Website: home-depot
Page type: customer-info-address
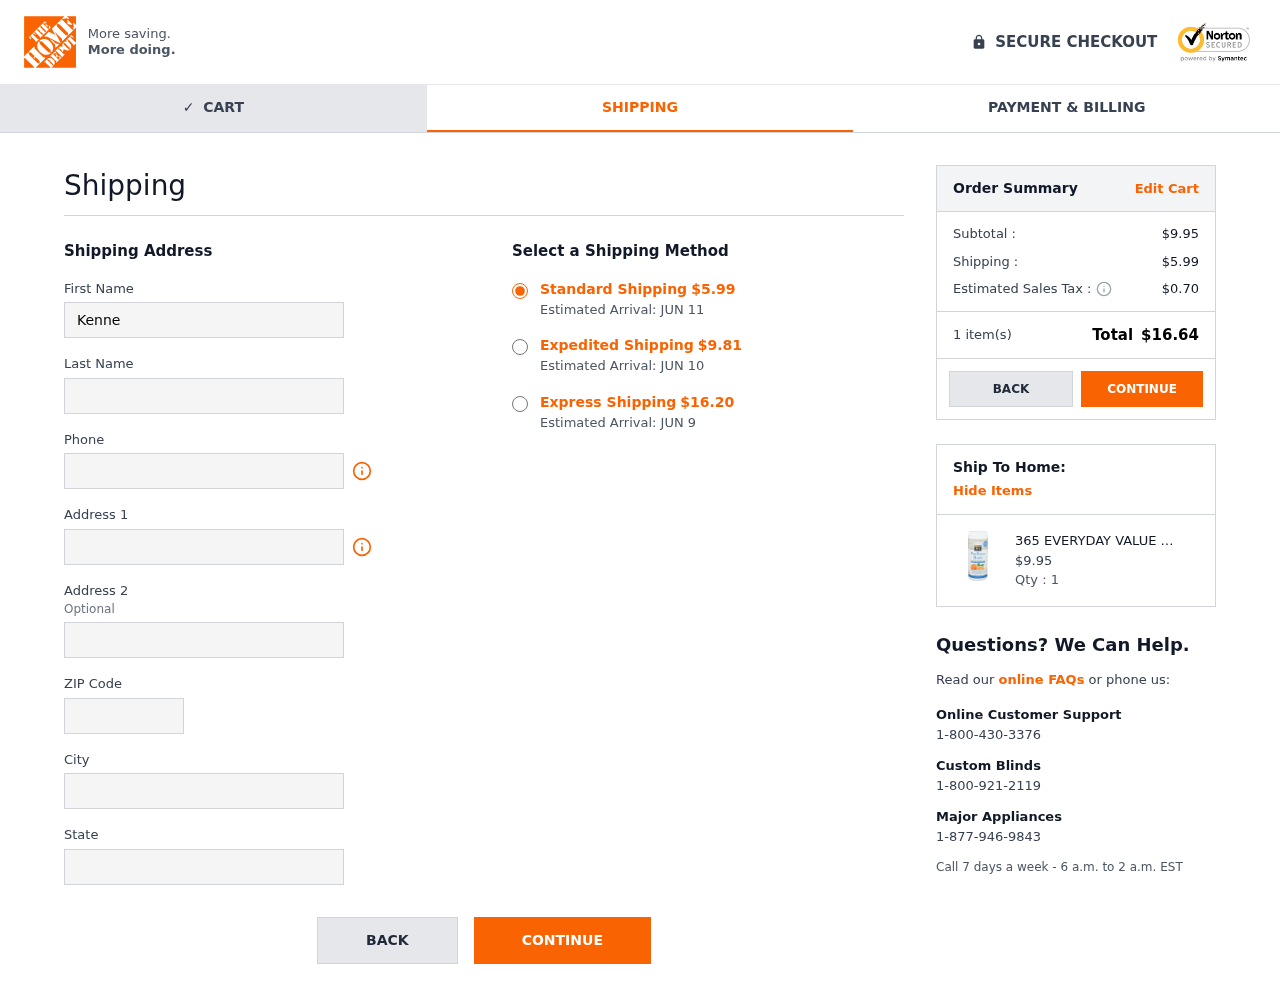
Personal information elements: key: PII_CITY
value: West Christina
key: PII_FIRSTNAME
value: Kenneth
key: PII_LASTNAME
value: Flowers
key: PII_PHONE
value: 9655572138
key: PII_POSTCODE
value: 27215
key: PII_STATE
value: Arizona
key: PII_STREET
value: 445 Morgan Drives Apt. 870
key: PII_STREET2
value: Suite 428
Product elements: key: PRODUCT1_NAME
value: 365 EVERYDAY VALUE Psyllium Husk Powder Orange, 10 OZ
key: PRODUCT1_PRICE
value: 9.95
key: PRODUCT1_QUANTITY
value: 1
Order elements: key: ORDER_SHIPPING_COST
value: $5.99
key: ORDER_DELIVERY_DATE
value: Estimated Arrival: JUN 11
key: ORDER_SHIPPING_COST_EXPEDITED
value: $9.81
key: ORDER_DELIVERY_DATE_EXPEDITED
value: Estimated Arrival: JUN 10
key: ORDER_SHIPPING_COST_EXPRESS
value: $16.20
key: ORDER_DELIVERY_DATE_EXPRESS
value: Estimated Arrival: JUN 9
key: ORDER_SUBTOTAL
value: $9.95
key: ORDER_TAX
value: $0.70
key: ORDER_NUM_ITEMS
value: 1 item(s)
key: ORDER_TOTAL
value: $16.64